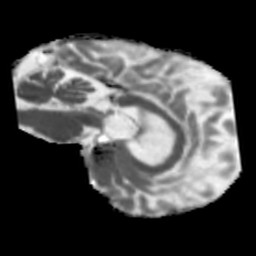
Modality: MD
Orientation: sagittal
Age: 75
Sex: male
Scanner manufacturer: siemens
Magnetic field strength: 3 T
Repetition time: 5.47 s
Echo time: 0.0854 s